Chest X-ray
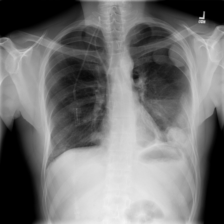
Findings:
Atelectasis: negative
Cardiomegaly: negative
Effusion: negative
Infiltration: positive
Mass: negative
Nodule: negative
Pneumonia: negative
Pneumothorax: negative
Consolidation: negative
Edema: negative
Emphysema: negative
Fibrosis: negative
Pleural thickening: negative
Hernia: negative